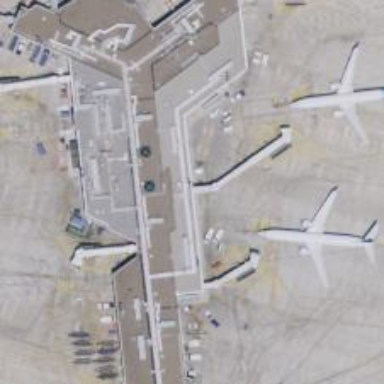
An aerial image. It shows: Airport gate.